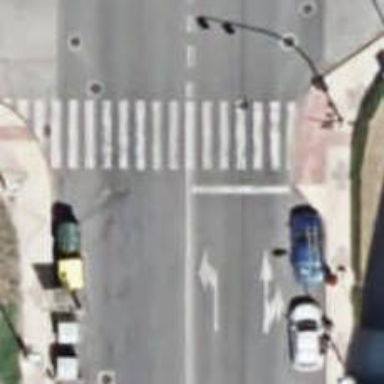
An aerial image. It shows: Road with traffic signals at crossing.